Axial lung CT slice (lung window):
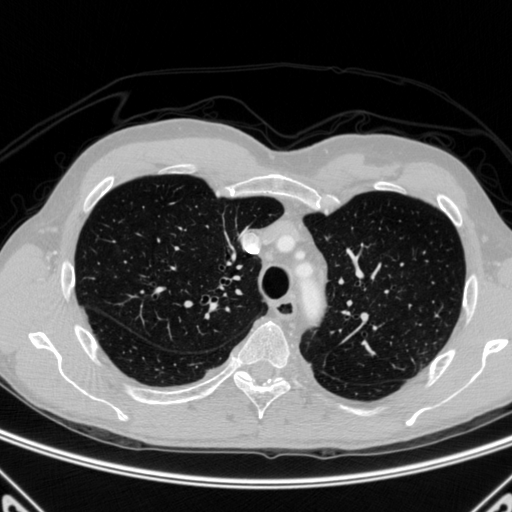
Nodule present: no